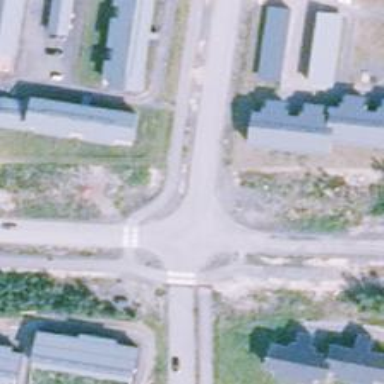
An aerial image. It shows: Road with "give way" sign.